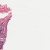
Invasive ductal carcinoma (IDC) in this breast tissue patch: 0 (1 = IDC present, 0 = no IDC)